Field crop: maize
Growth stage: 2
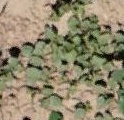
Species: convolvulus